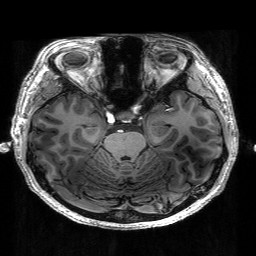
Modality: T1w
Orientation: coronal